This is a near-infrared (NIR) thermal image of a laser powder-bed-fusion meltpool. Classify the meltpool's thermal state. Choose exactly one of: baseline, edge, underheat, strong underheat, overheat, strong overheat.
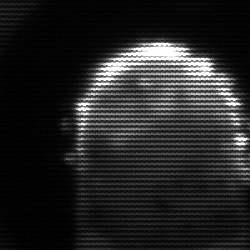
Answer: baseline